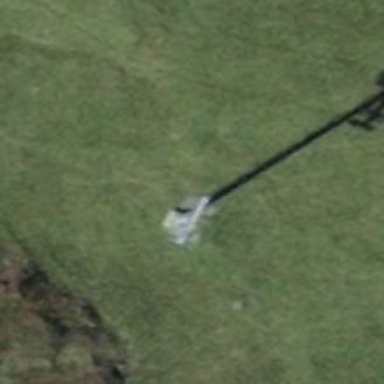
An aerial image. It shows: Pylon for aerialway.